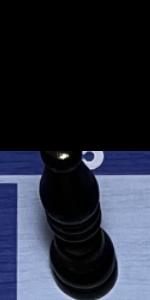
Label: Bishop_Black